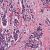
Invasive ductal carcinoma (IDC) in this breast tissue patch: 1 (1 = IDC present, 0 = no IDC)